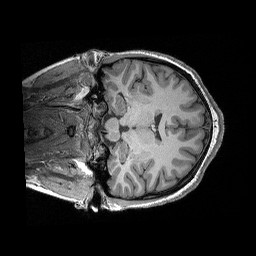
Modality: T1w
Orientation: coronal
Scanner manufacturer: siemens
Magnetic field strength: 3 T
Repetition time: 2.3 s
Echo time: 0.00298 s